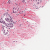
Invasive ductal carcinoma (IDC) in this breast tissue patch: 1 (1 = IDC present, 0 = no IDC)